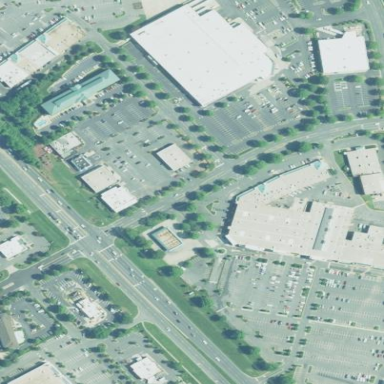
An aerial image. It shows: Retail area.